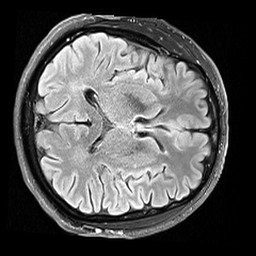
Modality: FLAIR
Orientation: axial
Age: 61
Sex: male
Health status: healthy
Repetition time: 12 s
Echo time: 0.095 s